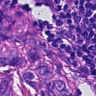
Metastatic tissue present: yes